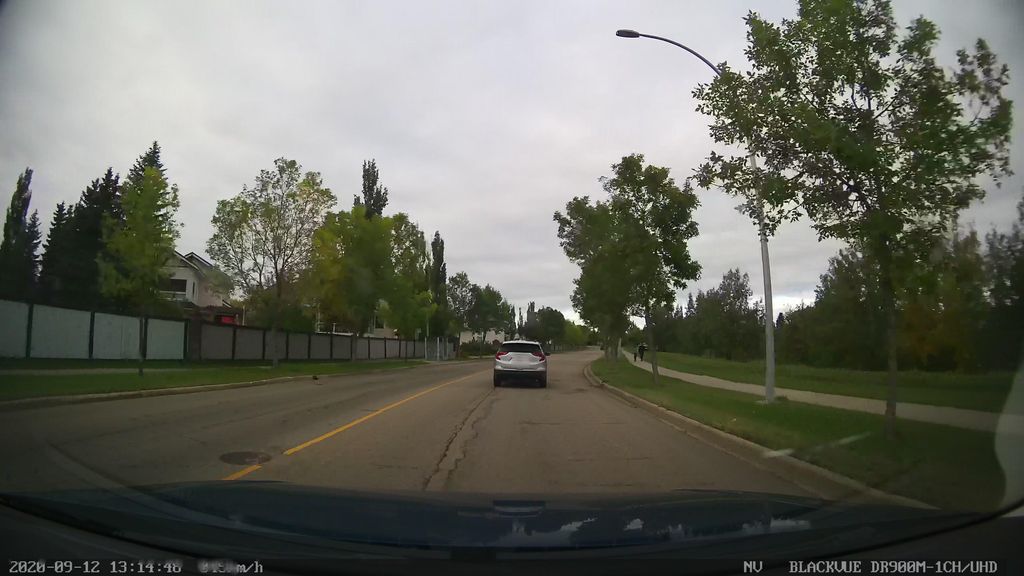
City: edmonton